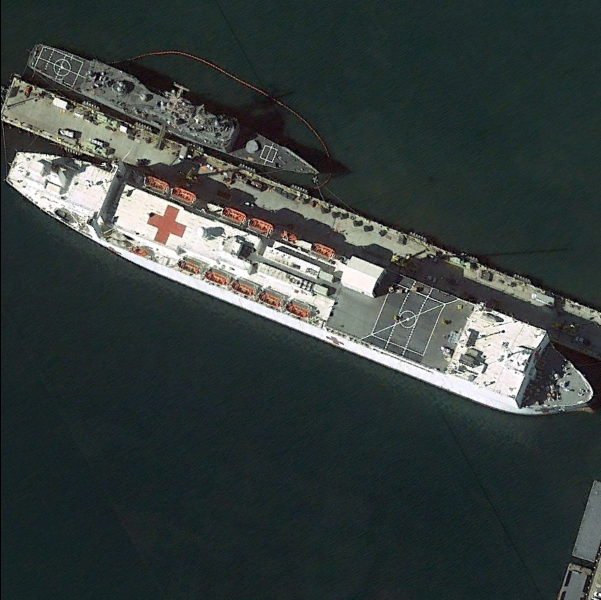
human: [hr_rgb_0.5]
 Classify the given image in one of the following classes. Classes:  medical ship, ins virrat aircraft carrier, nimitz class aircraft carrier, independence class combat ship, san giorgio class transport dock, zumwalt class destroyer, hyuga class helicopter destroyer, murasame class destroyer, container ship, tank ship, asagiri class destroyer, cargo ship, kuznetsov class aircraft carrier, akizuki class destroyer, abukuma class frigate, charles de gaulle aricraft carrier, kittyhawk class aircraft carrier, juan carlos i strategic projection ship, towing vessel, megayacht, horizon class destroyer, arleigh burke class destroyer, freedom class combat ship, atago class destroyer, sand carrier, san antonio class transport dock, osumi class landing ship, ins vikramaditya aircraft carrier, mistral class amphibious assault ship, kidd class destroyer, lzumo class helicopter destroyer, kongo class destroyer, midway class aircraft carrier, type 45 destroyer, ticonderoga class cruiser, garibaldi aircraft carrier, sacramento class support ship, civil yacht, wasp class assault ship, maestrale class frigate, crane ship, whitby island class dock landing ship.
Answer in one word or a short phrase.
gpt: Medical ship